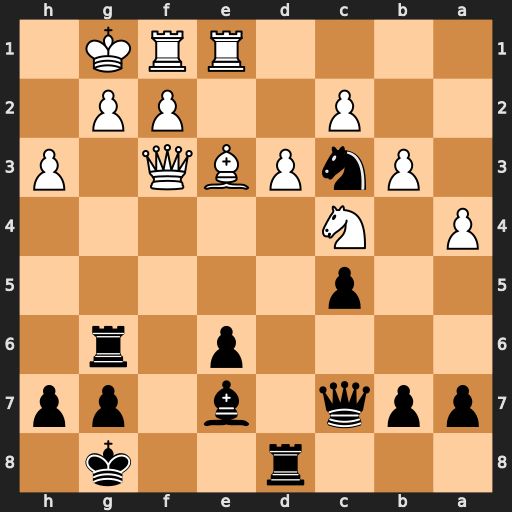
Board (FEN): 3r2k1/ppq1b1pp/4p1r1/2p5/P1N5/1PnPBQ1P/2P2PP1/4RRK1
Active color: b
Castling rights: -
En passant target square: -
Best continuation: Rf8 Qh5 Rf5 Qxg6 hxg6